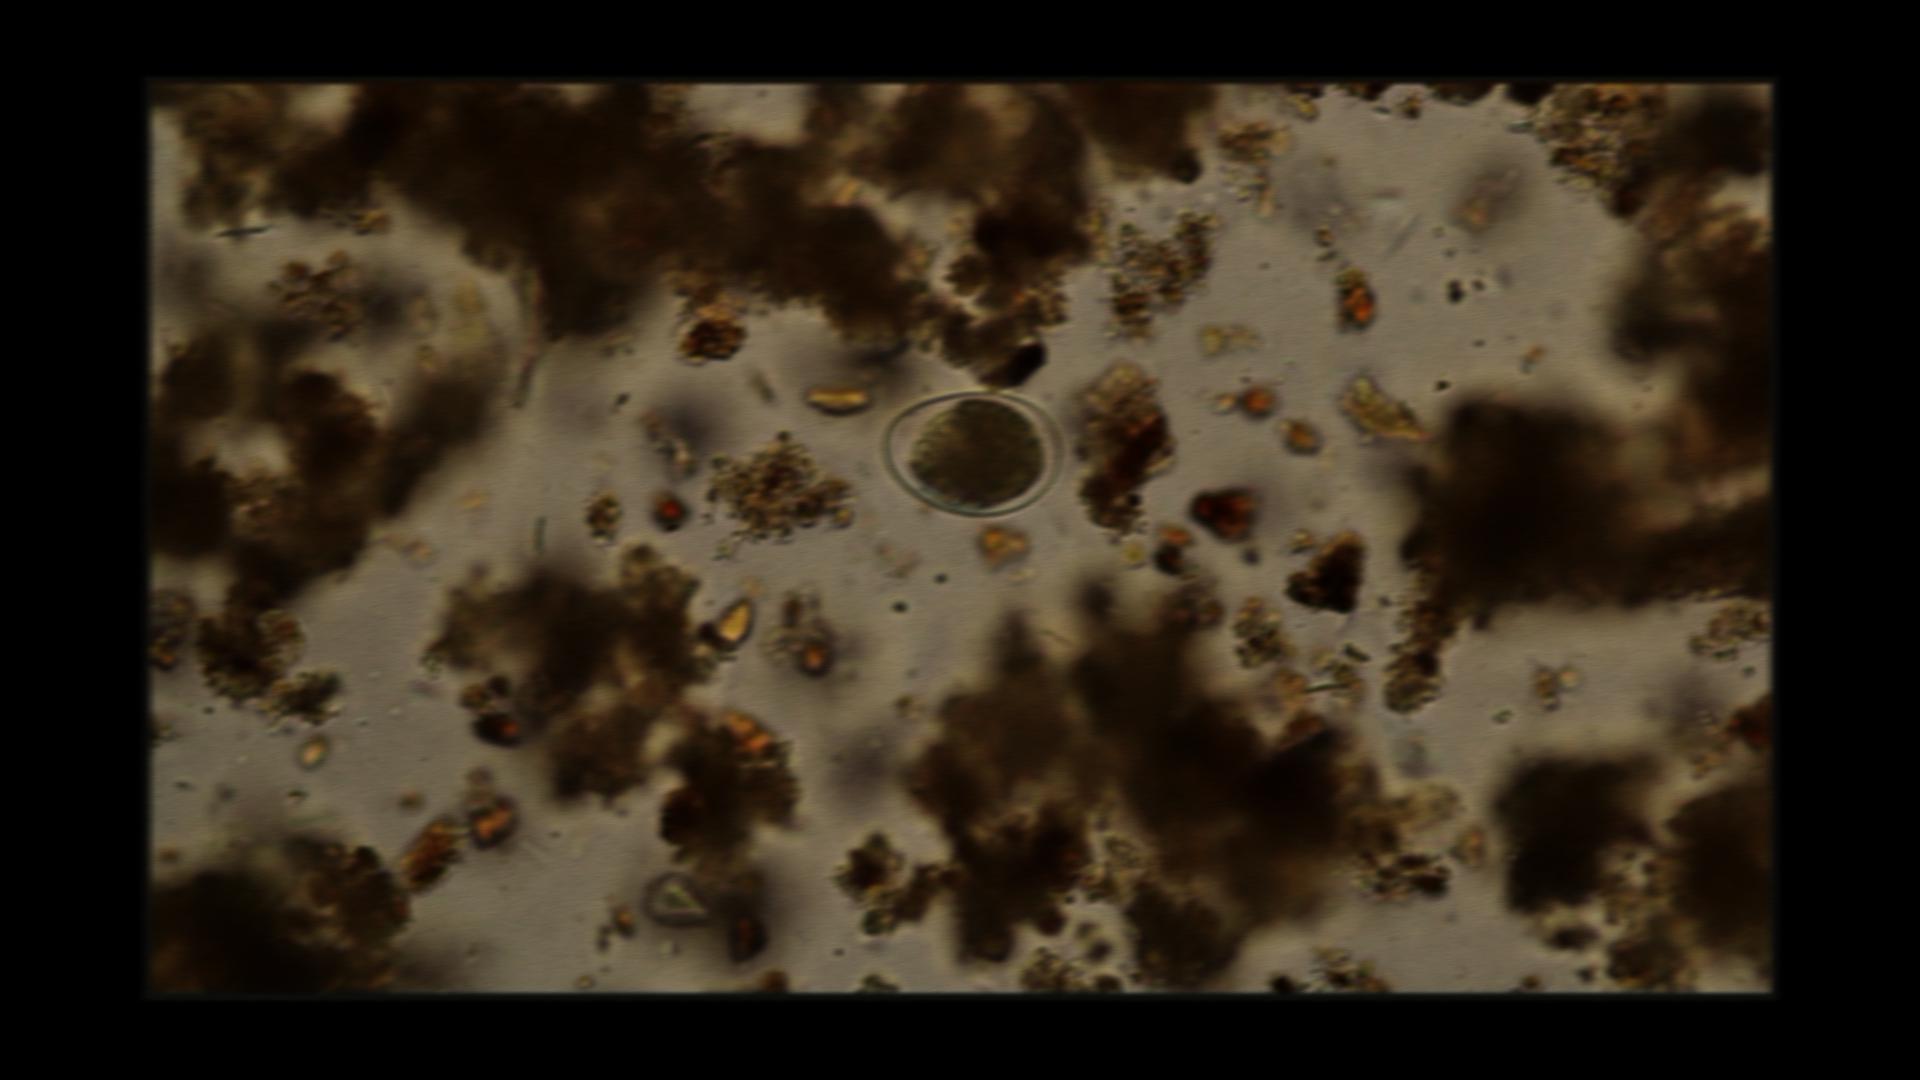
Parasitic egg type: Hookworm egg